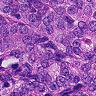
Metastatic tissue present: yes